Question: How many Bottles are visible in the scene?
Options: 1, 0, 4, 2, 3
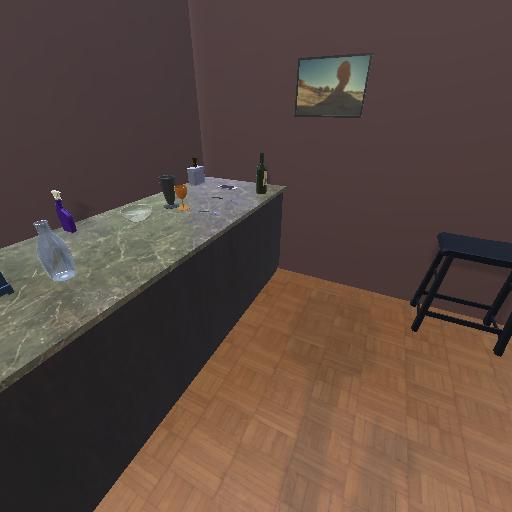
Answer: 1